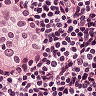
Metastatic tissue present: yes